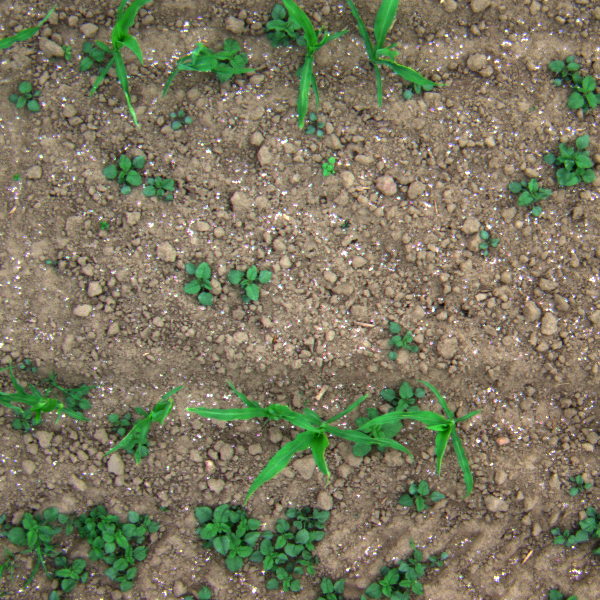
Acquisition date: 2023-06-06
Tile: 0736
Annotated plant instances:
label: amaranth
label: amaranth
label: amaranth
label: amaranth
label: amaranth
label: amaranth
label: amaranth
label: amaranth
label: amaranth
label: amaranth
label: amaranth
label: amaranth
label: amaranth
label: amaranth
label: amaranth
label: amaranth
label: amaranth
label: amaranth
label: amaranth
label: amaranth
label: amaranth
label: amaranth
label: amaranth
label: amaranth
label: amaranth
label: amaranth
label: amaranth
label: amaranth
label: amaranth
label: amaranth
label: amaranth
label: amaranth
label: barnyard_grass
label: barnyard_grass
label: amaranth
label: amaranth
label: amaranth
label: amaranth
label: maize
label: maize
label: maize
label: amaranth
label: amaranth
label: maize
label: amaranth
label: barnyard_grass
label: amaranth
label: amaranth
label: maize
label: maize
label: amaranth
label: amaranth
label: amaranth
label: amaranth
label: amaranth
label: amaranth
label: amaranth
label: amaranth
label: amaranth
label: weed_other
label: amaranth
label: amaranth
label: amaranth
label: amaranth
label: amaranth
label: amaranth
label: weed_other
label: amaranth
label: amaranth
label: weed_other
label: maize
label: maize
label: amaranth
label: maize
label: amaranth
label: maize
label: maize
label: weed_other
label: amaranth
label: weed_other